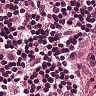
Metastatic tissue present: no